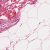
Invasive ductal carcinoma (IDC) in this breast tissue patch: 0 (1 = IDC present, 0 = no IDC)